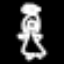
Label: angel